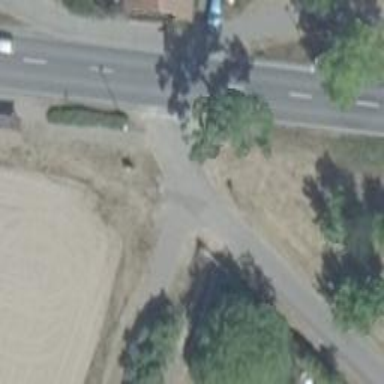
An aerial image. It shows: Unclassified road with asphalt surface.